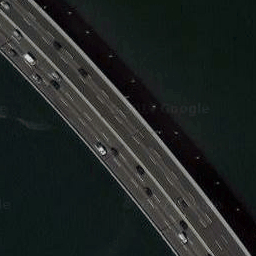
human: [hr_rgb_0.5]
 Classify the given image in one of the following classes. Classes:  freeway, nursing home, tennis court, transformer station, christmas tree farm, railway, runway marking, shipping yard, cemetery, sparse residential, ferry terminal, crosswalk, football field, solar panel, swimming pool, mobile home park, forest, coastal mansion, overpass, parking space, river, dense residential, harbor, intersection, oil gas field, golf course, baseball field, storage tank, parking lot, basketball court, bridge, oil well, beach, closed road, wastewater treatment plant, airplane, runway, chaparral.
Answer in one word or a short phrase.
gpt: bridge